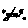
Label: fish